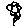
Label: flower